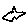
Label: star